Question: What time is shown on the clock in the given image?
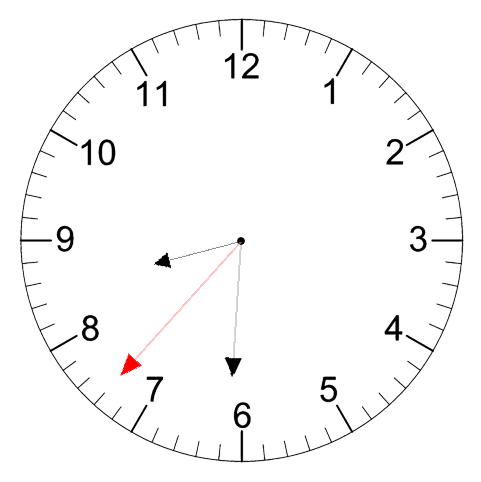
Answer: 08:30:37